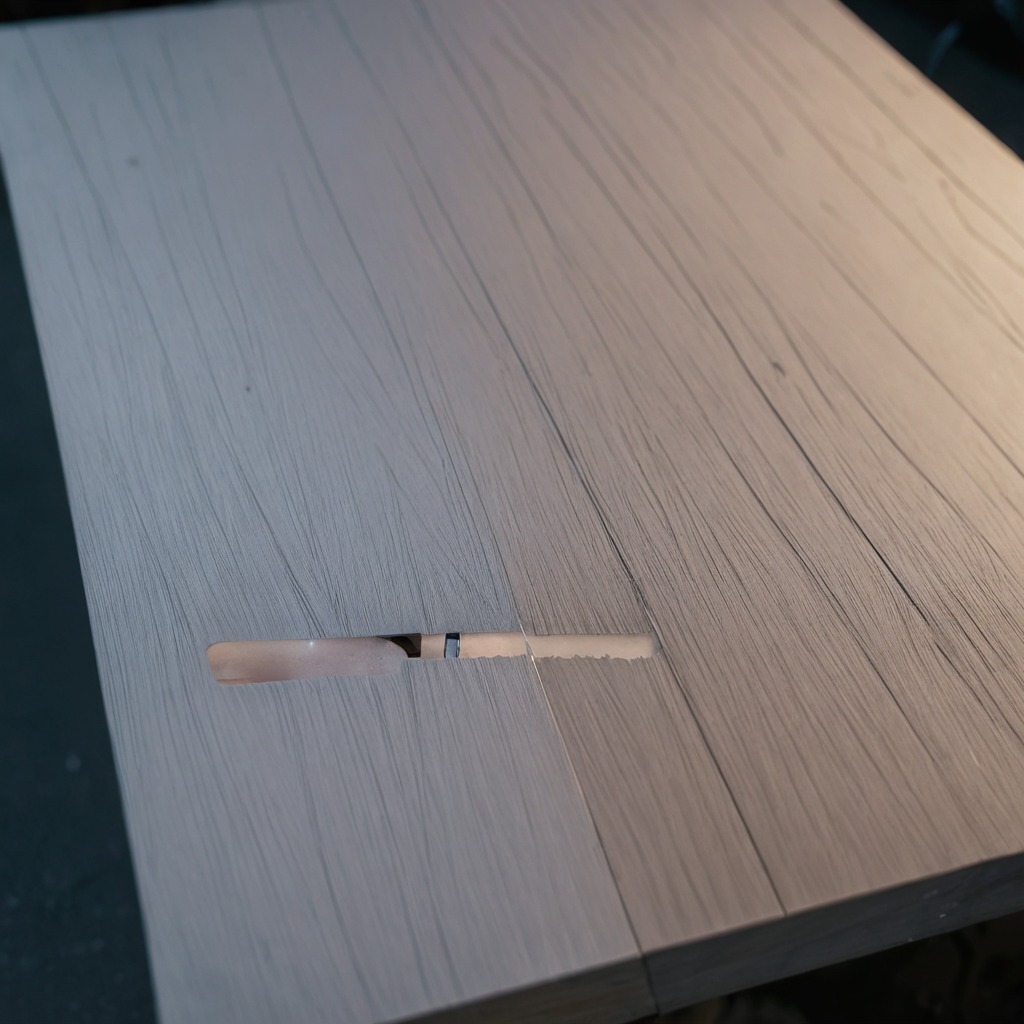
A metal saw is lying on an old table in a small garage.